Field crop: maize
Growth stage: 2
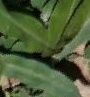
Species: maize